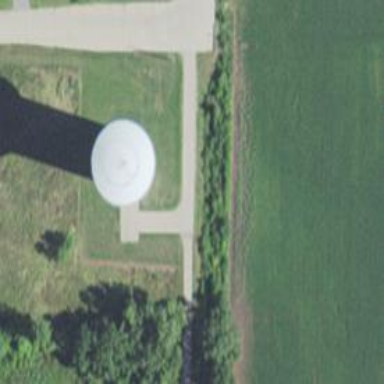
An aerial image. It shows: Water tower that is man-made.